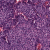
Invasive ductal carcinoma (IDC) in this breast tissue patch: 1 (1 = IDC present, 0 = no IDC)